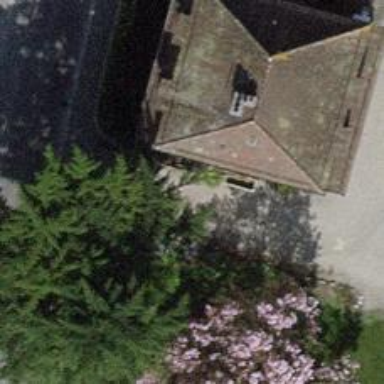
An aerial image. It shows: Hipped roof house.